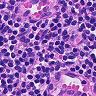
Metastatic tissue present: no